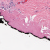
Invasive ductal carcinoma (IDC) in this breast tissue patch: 0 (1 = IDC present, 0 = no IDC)